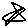
Label: star